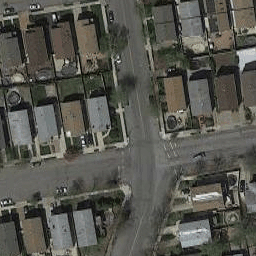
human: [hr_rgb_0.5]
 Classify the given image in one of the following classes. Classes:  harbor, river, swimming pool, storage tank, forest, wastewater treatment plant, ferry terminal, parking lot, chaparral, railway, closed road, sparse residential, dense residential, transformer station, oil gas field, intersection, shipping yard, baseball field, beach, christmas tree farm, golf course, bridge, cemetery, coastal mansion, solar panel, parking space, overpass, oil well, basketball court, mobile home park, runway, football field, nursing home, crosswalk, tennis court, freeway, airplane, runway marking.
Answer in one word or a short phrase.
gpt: intersection